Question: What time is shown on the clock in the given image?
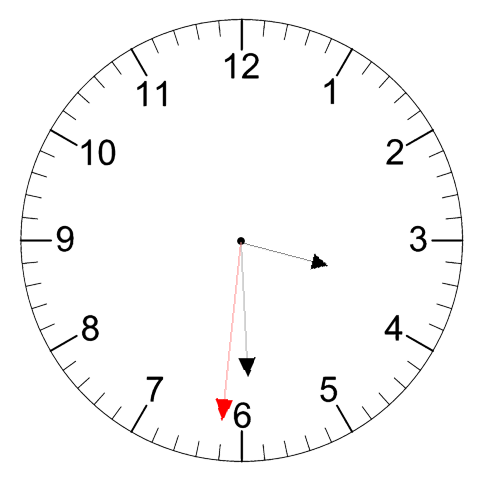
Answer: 03:29:31